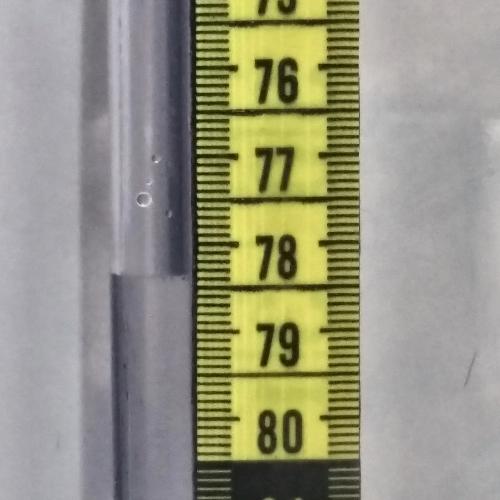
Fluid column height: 78.4 cm